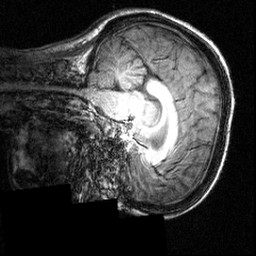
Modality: T1w
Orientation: sagittal
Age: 29
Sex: female
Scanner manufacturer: siemens
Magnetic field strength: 3.951 T
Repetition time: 1.5 s
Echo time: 0.00335 s